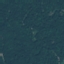
Land use / land cover class: Forest